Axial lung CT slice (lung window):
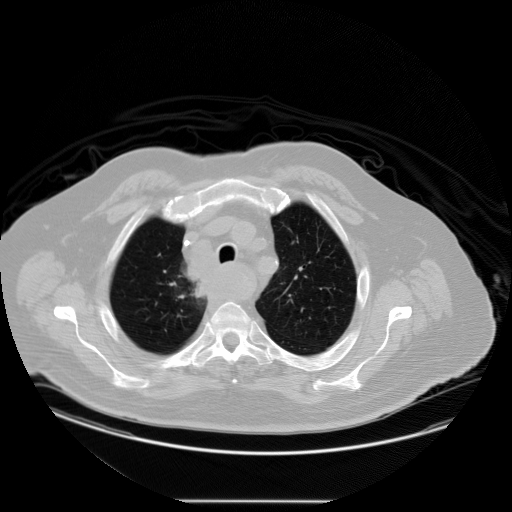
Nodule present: no